【题型】解答题　【知识点】平面几何　【难度】medium
如图, 已知点 \(E\), \(F\) 分别在 \(\triangle ABC\) 的边 \(AB\) 和 \(AC\) 上, \(EF \parallel BC\), \(BE = 2AE\), 点 \(D\) 在 \(BC\) 的延长线上, \(BC = CD\), 连接 \(ED\) 与 \(AC\) 交于点 \(G\).

(1) 求 \(\frac{EG}{GD}\) 的值;

(2) 设 \(\overrightarrow{BA} = \vec{a}\), \(\overrightarrow{BD} = \vec{b}\), 那么 \(\overrightarrow{AC} = \underline{\quad\quad}\), \(\overrightarrow{EG} = \underline{\quad\quad}\). (用向量 \(\vec{a}\)、\(\vec{b}\) 表示)
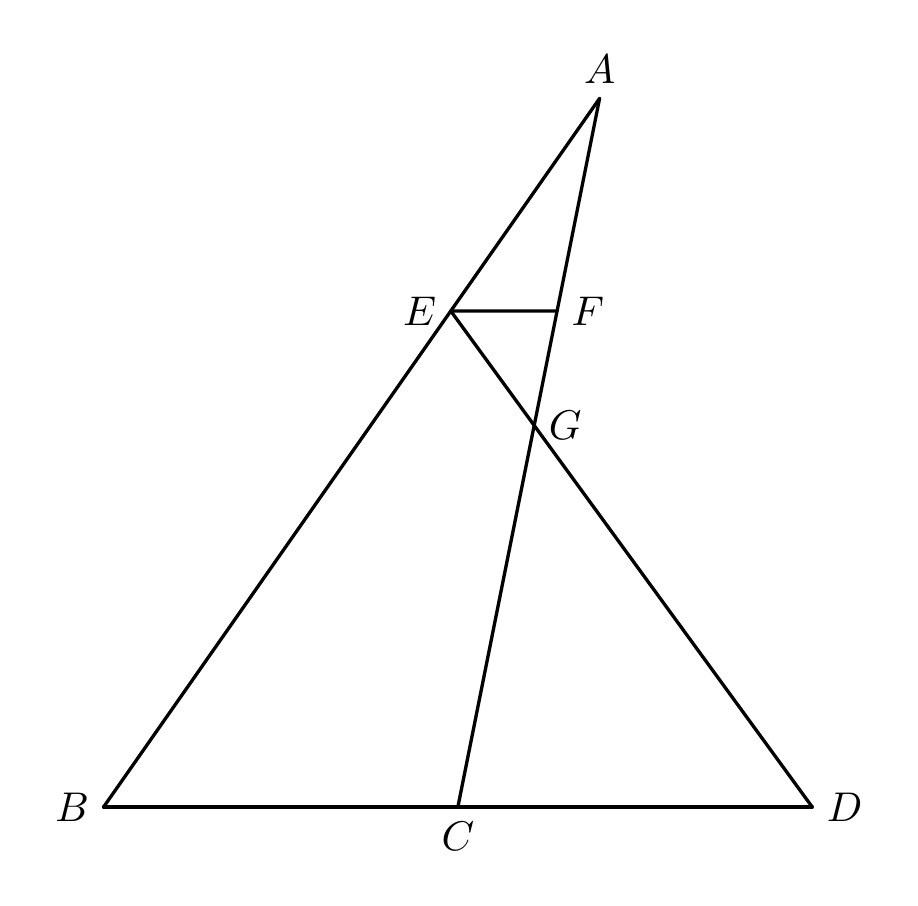
【解答】
【答案】(1) \(\frac{1}{3}\)

(2) \(-\vec{a} + \frac{1}{2}\vec{b}\), \(-\frac{1}{6}\vec{a} + \frac{1}{4}\vec{b}\)

\vspace{1em}

【知识点】相似三角形的判定与性质综合、向量的线性运算

\vspace{1em}

【分析】本题考查平面向量、相似三角形的判定与性质, 熟练掌握三角形法则、相似三角形的判定与性质是解答本题的关键.

(1) 由题意可得 \(\triangle AEF \sim \triangle ABC\), 则 \(\frac{EF}{BC} = \frac{AE}{AB} = \frac{1}{3}\), 即 \(\frac{EF}{CD} = \frac{1}{3}\), 再证明 \(\triangle EFG \sim \triangle DCG\), 即可求解;

(2) 由题意得 \(\overrightarrow{BC} = \frac{1}{2}\overrightarrow{BD} = \frac{1}{2}\vec{b}\), \(\overrightarrow{AB} = -\vec{a}\), 则 \(\overrightarrow{AC} = \overrightarrow{AB} + \overrightarrow{BC}\); 由题意得 \(EG = \frac{1}{4}ED\), \(BE = \frac{2}{3}AB\), 则 \(\overrightarrow{EB} = -\frac{2}{3}\vec{a}\), \(\overrightarrow{ED} = \overrightarrow{EB} + \overrightarrow{BD}\), 进而求解.

\vspace{1em}

【详解】(1) \(\because BE = 2AE\),

\(\therefore AB = 3AE\).

\(\because EF \parallel BC\),

\(\therefore \angle AEF = \angle B\), \(\angle AFE = \angle ACB\),

\(\therefore \triangle AEF \sim \triangle ABC\),

\(\therefore \frac{EF}{BC} = \frac{AE}{AB} = \frac{1}{3}\).

\(\because BC = CD\),

\(\therefore \frac{EF}{CD} = \frac{1}{3}\).

\(\because EF \parallel BC\),

\(\therefore \angle GEF = \angle GDC\), \(\angle EFG = \angle DCG\),

\(\therefore \triangle EFG \sim \triangle DCG\),

\(\therefore \frac{EG}{GD} = \frac{EF}{CD} = \frac{1}{3}\).

(2) \(\because BC = CD\),

\(\therefore \overrightarrow{BC} = \frac{1}{2}\overrightarrow{BD} = \frac{1}{2}\vec{b}\),

\(\because \overrightarrow{BA} = \vec{a}\),

\(\therefore \overrightarrow{AB} = -\vec{a}\),

\(\therefore \overrightarrow{AC} = \overrightarrow{AB} + \overrightarrow{BC} = -\vec{a} + \frac{1}{2}\vec{b}\).

\(\because \frac{EG}{GD} = \frac{1}{3}\),

\(\therefore EG = \frac{1}{3}GD\), \(EG = \frac{1}{4}ED\).

\(\because BE = 2AE\),

\(\therefore BE = \frac{2}{3}AB\),

\(\therefore \overrightarrow{EB} = -\frac{2}{3}\vec{a}\),

\(\therefore \overrightarrow{ED} = \overrightarrow{EB} + \overrightarrow{BD} = -\frac{2}{3}\vec{a} + \vec{b}\),

\(\therefore \overrightarrow{EG} = \frac{1}{4}\left(-\frac{2}{3}\vec{a} + \vec{b}\right) = -\frac{1}{6}\vec{a} + \frac{1}{4}\vec{b}\).

故答案为: \(\overrightarrow{AC} = -\vec{a} + \frac{1}{2}\vec{b}\), \(\overrightarrow{EG} = -\frac{1}{6}\vec{a} + \frac{1}{4}\vec{b}\).